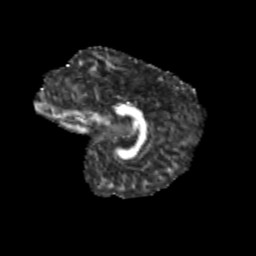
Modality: FA
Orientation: sagittal
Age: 11
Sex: male
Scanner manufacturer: siemens
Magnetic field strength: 3 T
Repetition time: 3.8 s
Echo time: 0.07 s